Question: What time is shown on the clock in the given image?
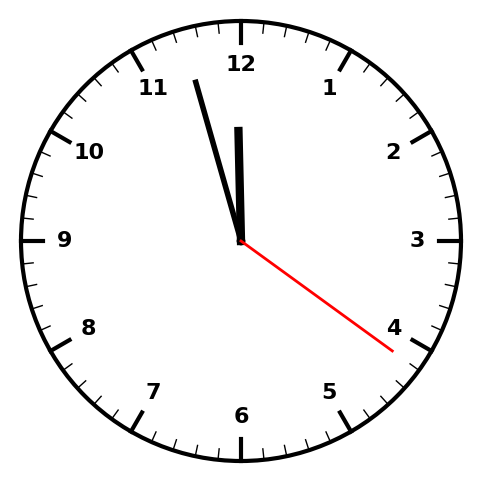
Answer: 11:57:21